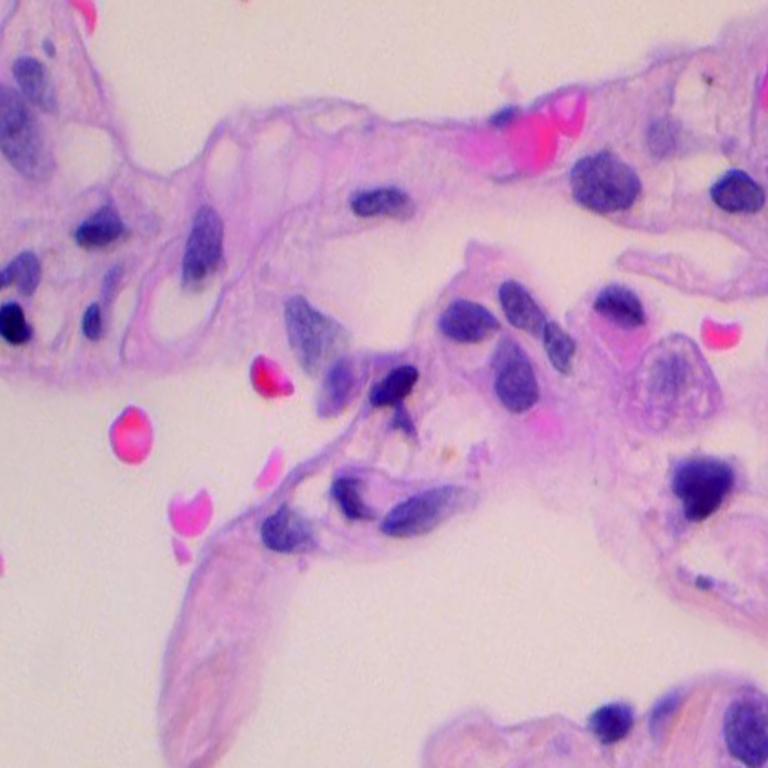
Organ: lung
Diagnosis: benign